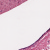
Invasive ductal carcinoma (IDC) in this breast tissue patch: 0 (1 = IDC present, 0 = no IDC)